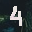
Label: 4